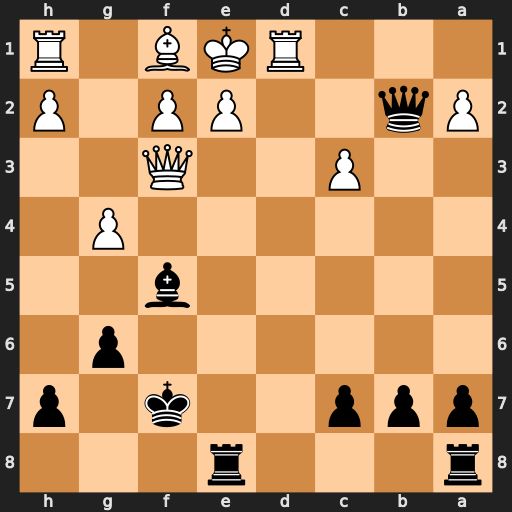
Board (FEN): r3r3/ppp2k1p/6p1/5b2/6P1/2P2Q2/Pq2PP1P/3RKB1R
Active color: b
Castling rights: K
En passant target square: -
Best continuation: Rad8 gxf5 Rxd1+ Kxd1 Rd8+